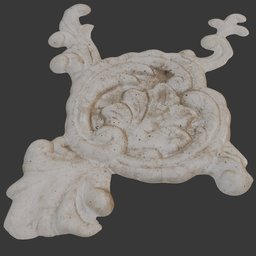
Label: decoration